Interaction volume radius: 5 \u00c5
Interaction volume height: 10 \u00c5
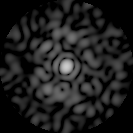
Disorder parameter: 0.7748